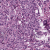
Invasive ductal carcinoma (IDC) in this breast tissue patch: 1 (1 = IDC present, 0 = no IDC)